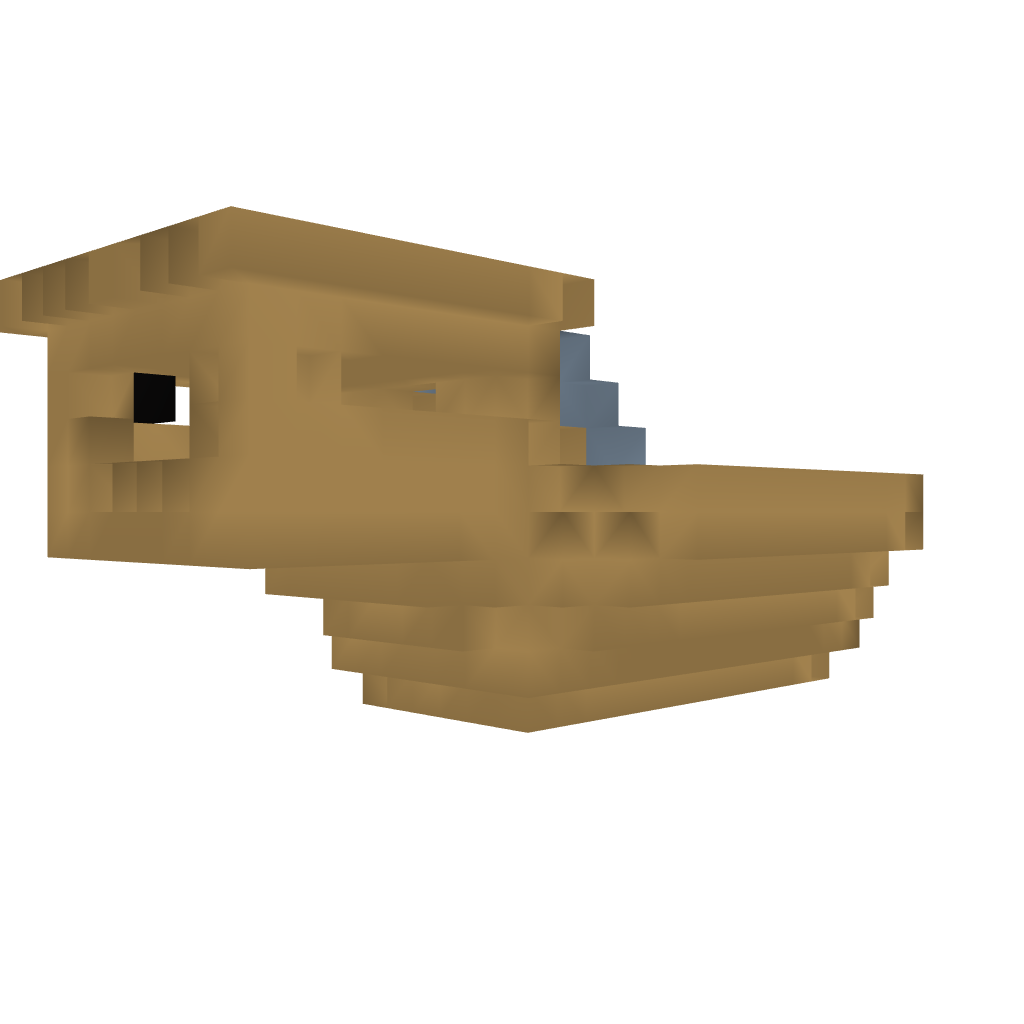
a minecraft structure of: Pirate Boat